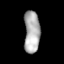
Tissue: lung
Cell type: Endothelial cells
Senescence score: 0.5891
Nuclear area (px): 649
Mean DAPI intensity: 173.661